Question: is it possible to make '<td colspan="2">' element have 2-column background? I mean that '<td>' has 100% width and the background would be red for 50% of width and blue for the rest 50%:

The reason I need this is because of my html markup:
'''
<table>
<tr>
<td>One column text</td><td>One column text</td>
</tr>
<tr>
<td>One column text</td><td>One column text</td>
</tr>
<tr>
<td colspan="2">This text must flow through the whole table width (through 2 columns width)</td>
</tr>
<tr>
<td>One column text</td><td>One column text</td>
</tr>
</table>
'''
I think that I can use image as a background but I would prefer some clean HTML/CSS solution...
In addition I can't use gradient background because IE cant show straight line between two colors, it can make only gradient from one color to another and this gradient needs 4 colors
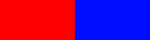
Answer: Can you work with this as a base?
<URL>
I didn't style the table, so you can see what happens better. But it doesn't use colspan, so you can just color each individual table cell as you see fit.